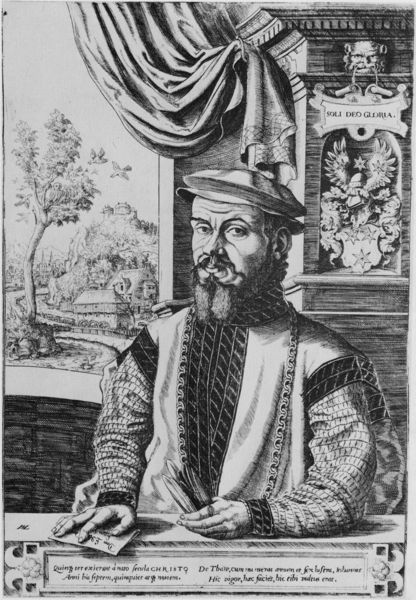
Titel: Bildnis des Johannes Thaw
Künstler: Hanns Lautensack
Institution: (Seriendruck)
Schlagwörter: baum, berg, blätter, feder, flügel, hand, himmel, laub, mann, schatten, umhang, weiß, bäume, landschaft, sitzen, fenster, grau, hintergrund, hut, kleid, licht, mund, nase, ohr, profil, schwarz, tisch, zeichnung, ausblick, blick, haus, weg, muster, alt, bart, kappe, mütze, schnurrbart, architektur, augen, falten, federn, gesicht, kleidung, kragen, mensch, samt, stehen, stein, vollbart, ärmel, bildnis, herr, hände, portrait, porträt, vorhang, hügel, natur, hütte, gewand, mantel, reich, sitzend, stoff, kaufmann, ohren, potrait, engel, garten, balkon, holzschnitt, schrift, papier, kette, mauer, grafik, graphik, kartusche, inschrift, ornamente, weste, ring, spiel, nische, schild, buch, zettel, burg, stern, geld, druck, radierung, stich, schwarzweiß, text, ritter, stift, kapitell, buchseite, wappen, sims, karte, barett, gesims, brief, lanschaft, mittelalter, wams, kupferstich, stifte, osmane, scheine, hintergrunf, kettenhemd, fremde, portröt, ausländer, vorhng, mart, soli deo gloria